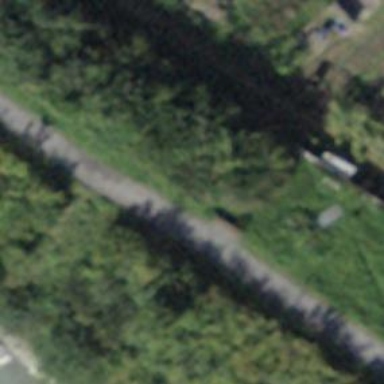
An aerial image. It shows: Bench.